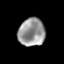
Tissue: prostate
Cell type: T cells
Senescence score: 0.1683
Nuclear area (px): 730
Mean DAPI intensity: 151.504